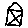
Label: house